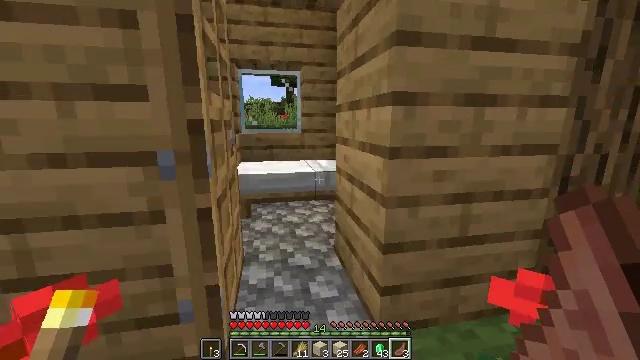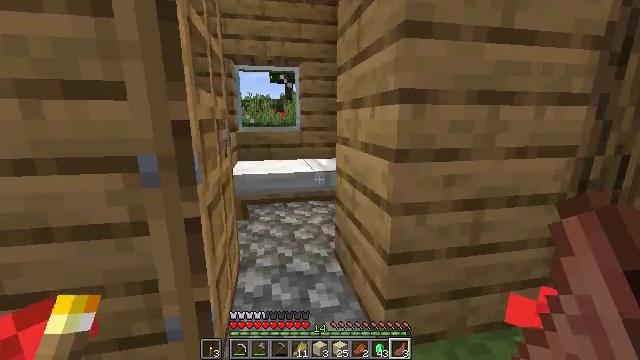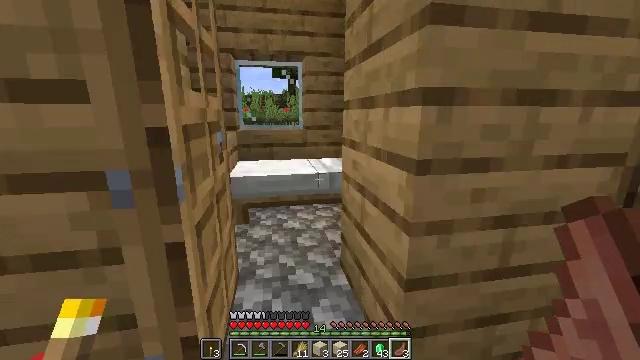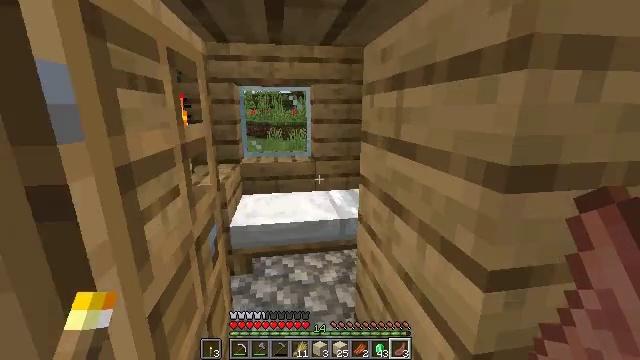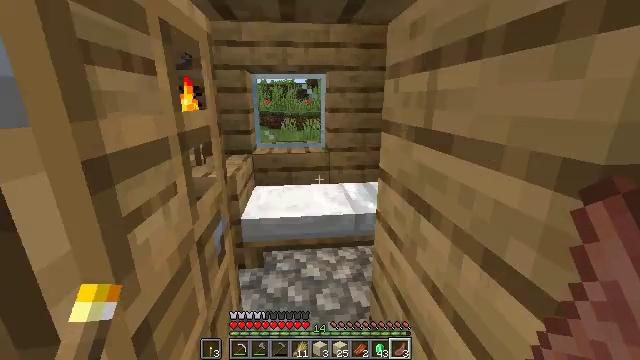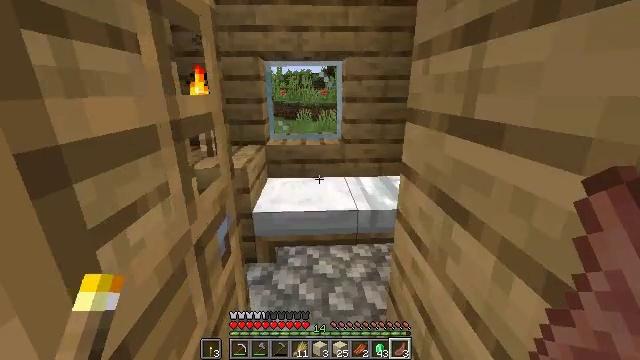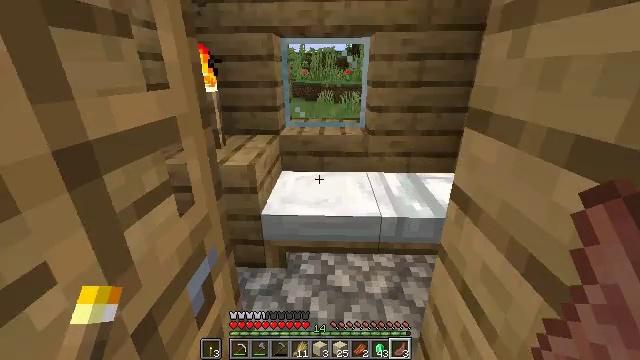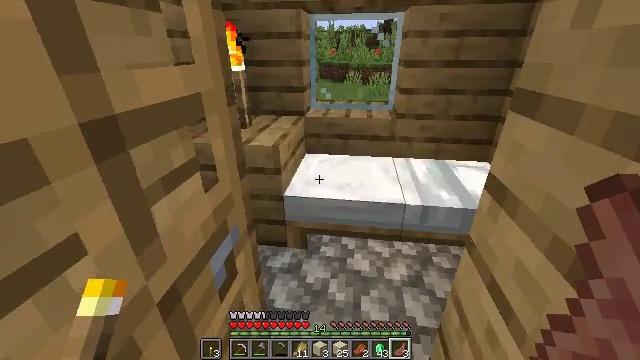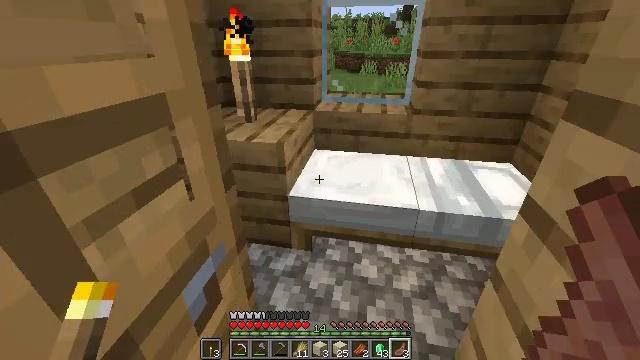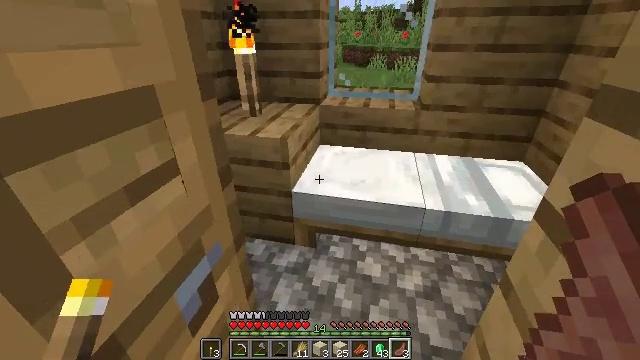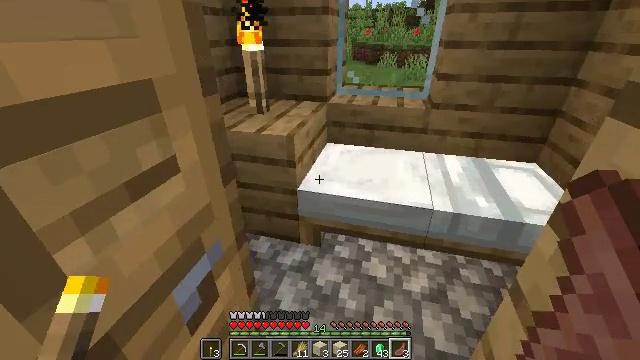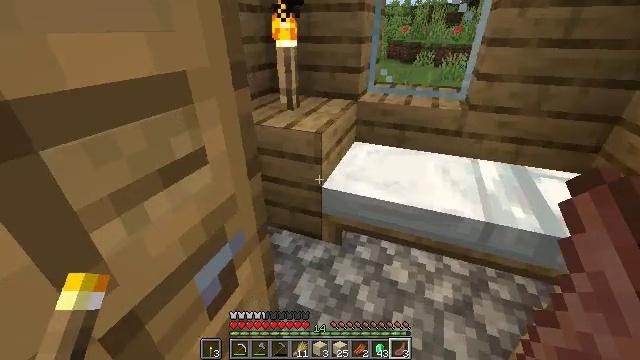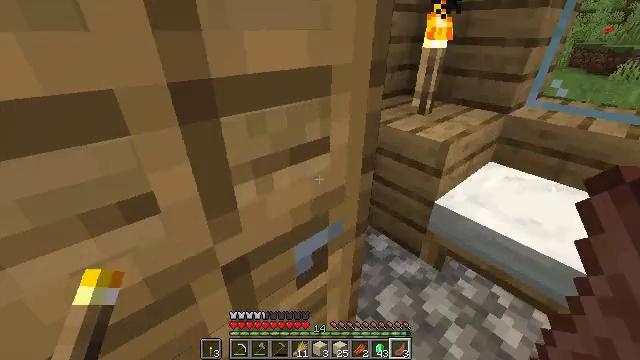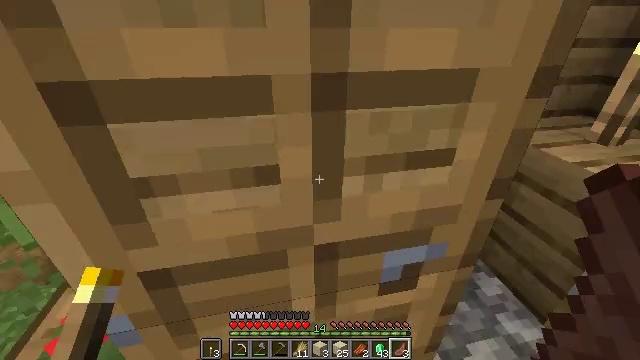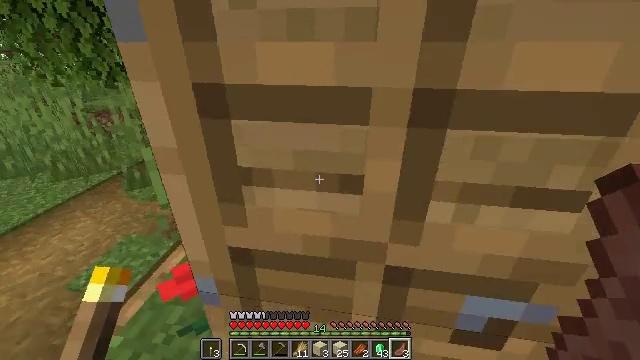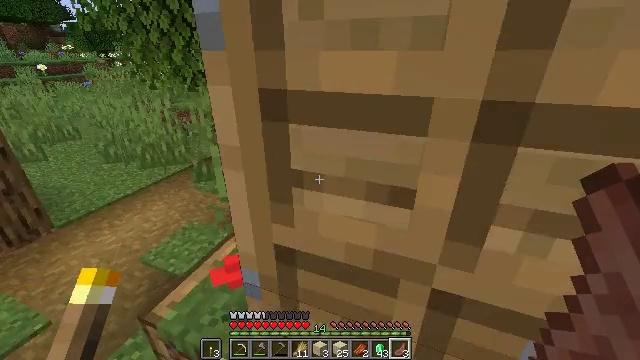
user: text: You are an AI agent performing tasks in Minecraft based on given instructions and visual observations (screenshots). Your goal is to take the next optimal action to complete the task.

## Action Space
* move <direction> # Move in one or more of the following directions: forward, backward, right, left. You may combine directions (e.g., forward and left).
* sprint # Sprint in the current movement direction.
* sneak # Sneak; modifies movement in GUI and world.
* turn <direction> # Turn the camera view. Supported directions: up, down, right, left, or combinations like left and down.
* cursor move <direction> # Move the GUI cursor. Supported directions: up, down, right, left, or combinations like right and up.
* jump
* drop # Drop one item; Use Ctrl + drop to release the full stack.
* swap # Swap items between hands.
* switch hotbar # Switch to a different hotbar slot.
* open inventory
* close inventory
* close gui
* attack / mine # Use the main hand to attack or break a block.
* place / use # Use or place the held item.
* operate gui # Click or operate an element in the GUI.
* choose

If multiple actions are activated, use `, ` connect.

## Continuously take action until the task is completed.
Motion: motion action
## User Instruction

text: Turn clay into a brick by smelting it.
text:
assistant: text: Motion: move forward
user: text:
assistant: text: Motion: move forward
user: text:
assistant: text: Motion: move forward, turn left and down
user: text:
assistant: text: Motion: move forward, turn left and down
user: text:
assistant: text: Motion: move forward, turn left and down
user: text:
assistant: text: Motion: move forward, turn left and down
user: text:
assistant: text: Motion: turn left and down
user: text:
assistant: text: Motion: turn left and down
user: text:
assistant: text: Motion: turn left and down
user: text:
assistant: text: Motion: turn left
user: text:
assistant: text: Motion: turn left
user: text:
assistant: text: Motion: turn left
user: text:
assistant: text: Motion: turn left
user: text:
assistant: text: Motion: turn left and up
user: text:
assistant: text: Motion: turn left and up
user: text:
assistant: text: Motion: move forward, turn left and up
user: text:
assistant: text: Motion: move forward, sprint
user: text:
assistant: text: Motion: move forward, sprint
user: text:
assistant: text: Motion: move forward, sprint
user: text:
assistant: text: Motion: move forward, sprint
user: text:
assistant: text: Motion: move forward, sprint, turn right
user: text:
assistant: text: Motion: move forward, sprint, turn right
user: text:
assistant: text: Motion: move forward, sprint, turn right
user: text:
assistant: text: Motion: move forward, sprint, turn right
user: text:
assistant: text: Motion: move forward, sprint, turn right
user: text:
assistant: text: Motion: move forward, sprint
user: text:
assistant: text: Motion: move forward, sprint
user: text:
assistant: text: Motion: move forward, sprint
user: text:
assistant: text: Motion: move forward, sprint, turn right and up
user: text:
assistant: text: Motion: move forward, sprint, turn right